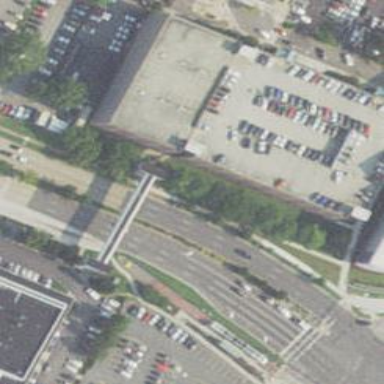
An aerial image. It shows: Covered footway bridge.